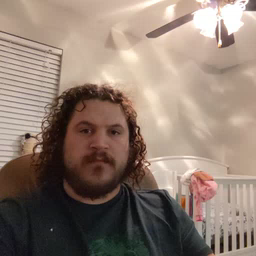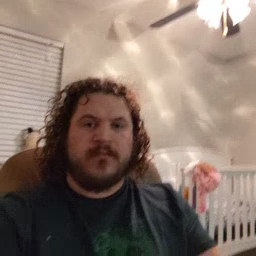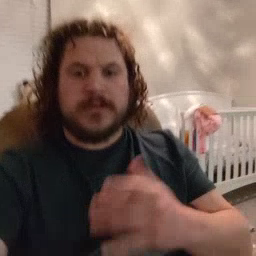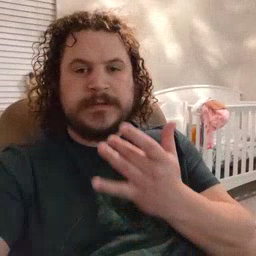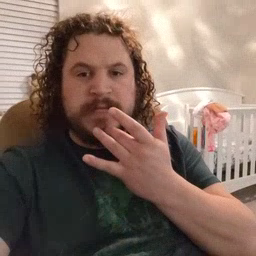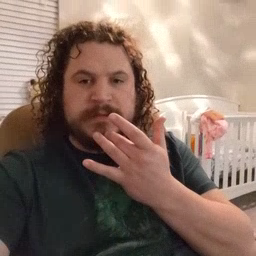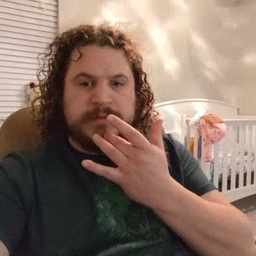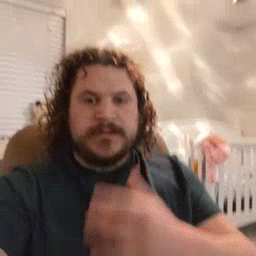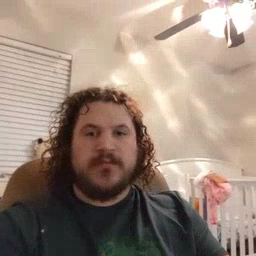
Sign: taste